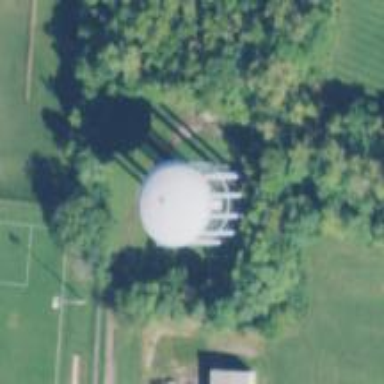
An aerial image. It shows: Water tower that is man-made.